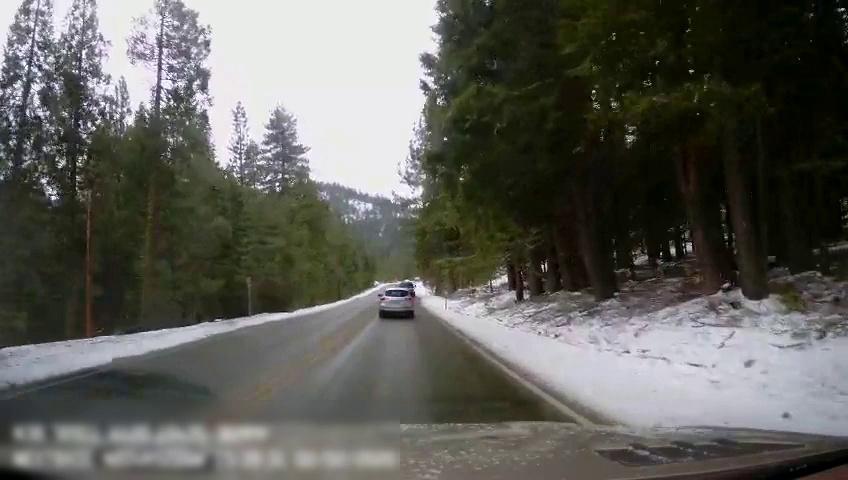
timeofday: Day
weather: Snowy
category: Drivable Space
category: Vehicles | Truck
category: Vehicles | SUV
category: Lanes | Current Lane
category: Lanes | Opposite Lane
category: Lanes | Current Lane
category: Lanes | Opposite Lane